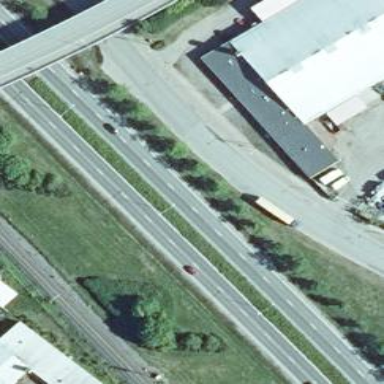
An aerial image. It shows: Trunk highway.